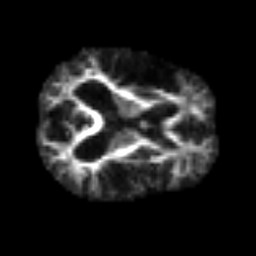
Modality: FA
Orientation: axial
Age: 69
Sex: male
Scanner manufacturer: siemens
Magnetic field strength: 3 T
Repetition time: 3.2 s
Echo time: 0.081 s